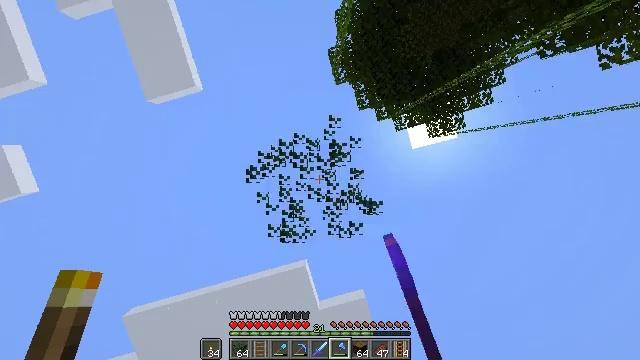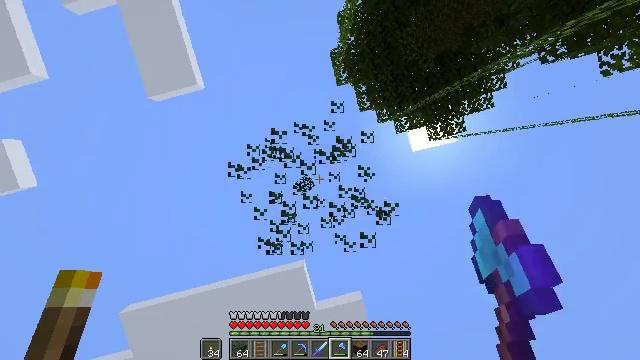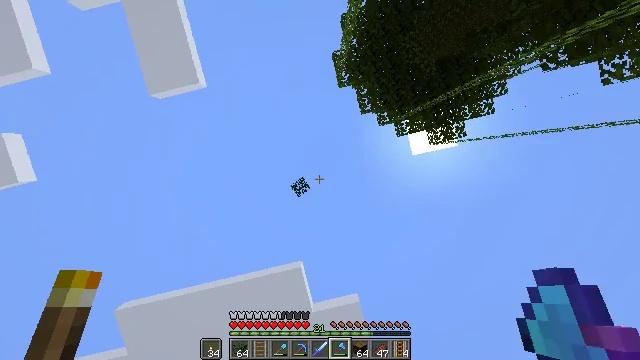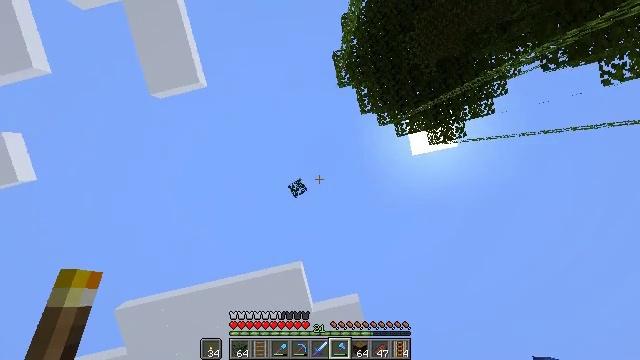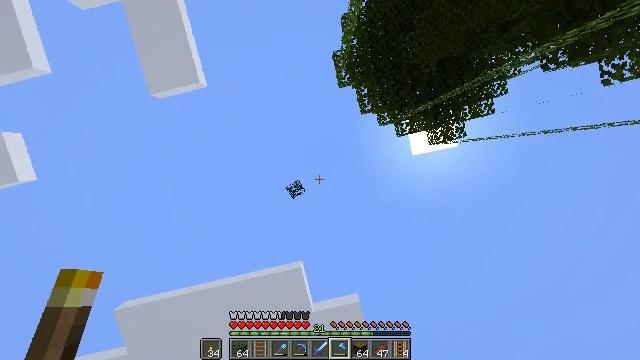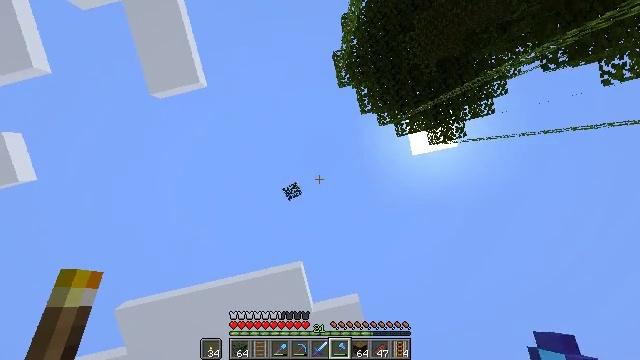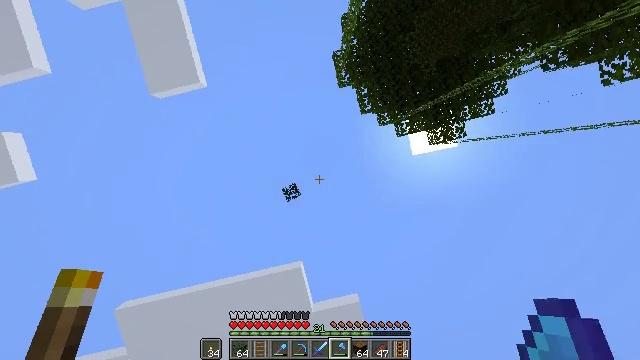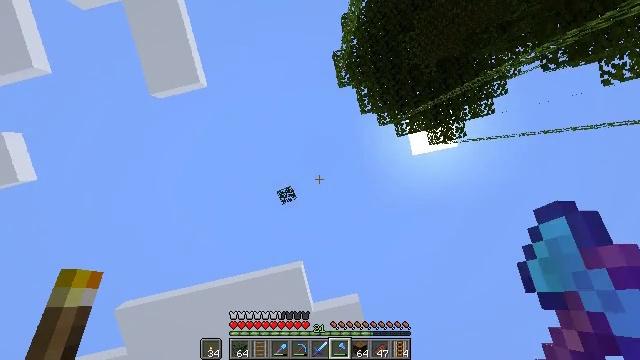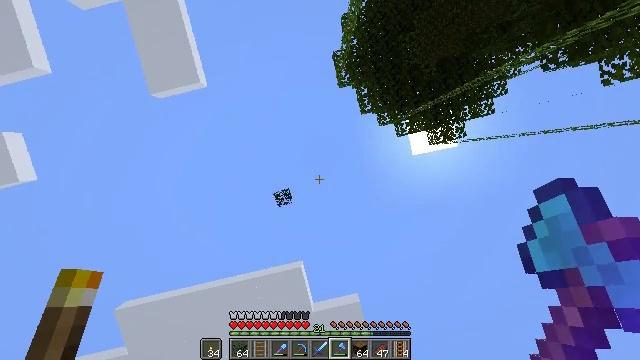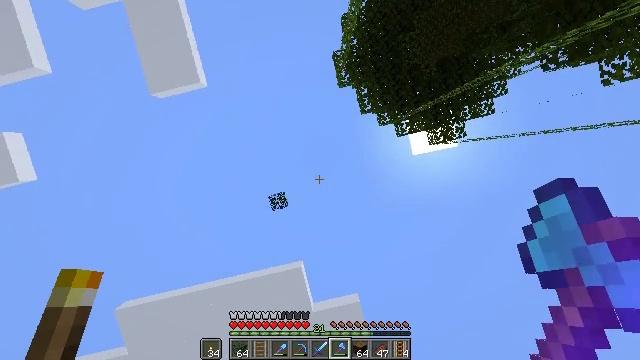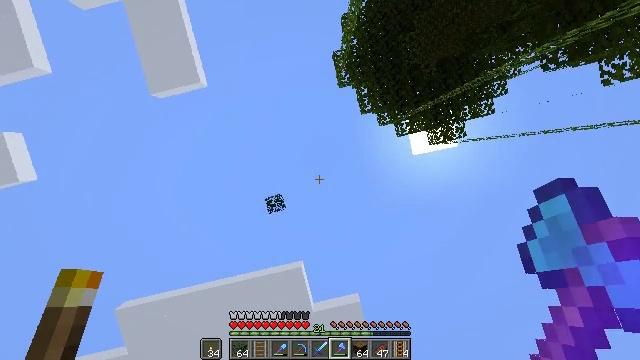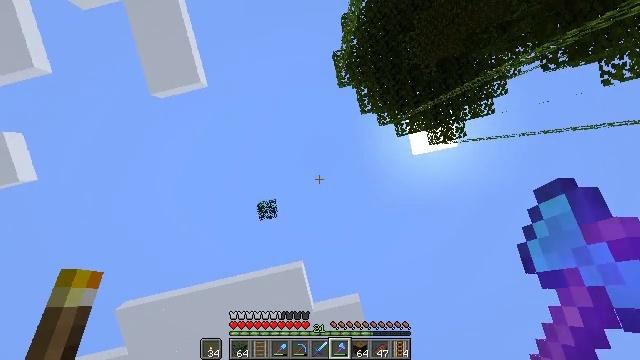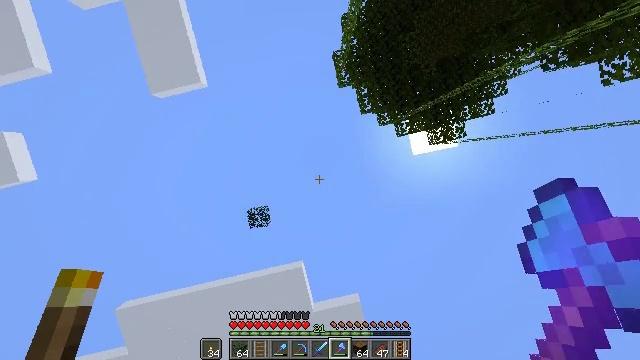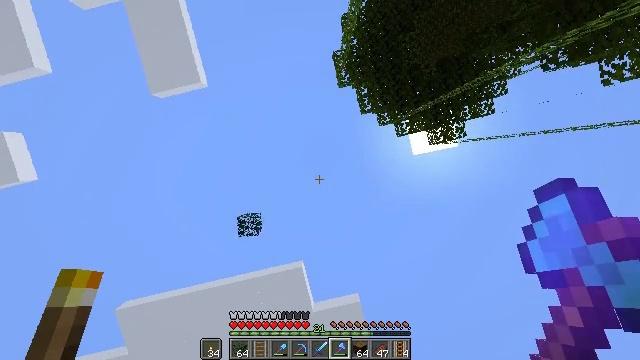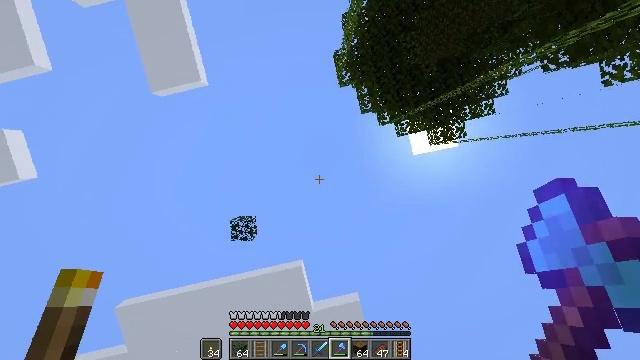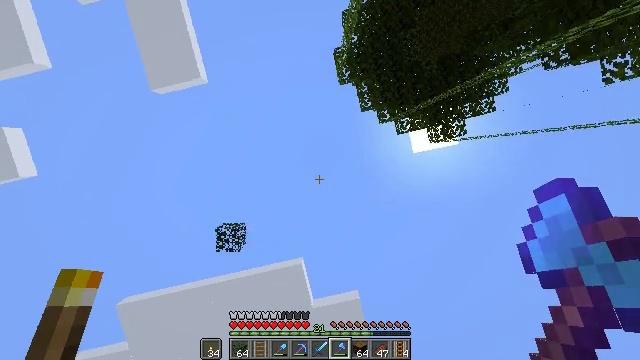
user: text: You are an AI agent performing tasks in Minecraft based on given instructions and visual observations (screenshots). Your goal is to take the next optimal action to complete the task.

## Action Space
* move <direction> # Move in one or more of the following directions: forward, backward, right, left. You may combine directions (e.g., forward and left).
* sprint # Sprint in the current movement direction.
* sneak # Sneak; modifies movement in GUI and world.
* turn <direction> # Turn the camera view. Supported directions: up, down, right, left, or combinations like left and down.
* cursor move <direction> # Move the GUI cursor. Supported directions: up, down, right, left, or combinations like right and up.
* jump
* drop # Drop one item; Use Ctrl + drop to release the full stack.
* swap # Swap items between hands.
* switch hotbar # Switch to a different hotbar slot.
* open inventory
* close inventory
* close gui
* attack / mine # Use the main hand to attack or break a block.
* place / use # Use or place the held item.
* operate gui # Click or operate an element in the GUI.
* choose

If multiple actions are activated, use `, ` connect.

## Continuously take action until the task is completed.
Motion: motion action
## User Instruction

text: Destroy the jungle sapling to pick it up.
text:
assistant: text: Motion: turn right, attack / mine
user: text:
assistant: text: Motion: turn right, attack / mine
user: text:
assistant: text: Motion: attack / mine
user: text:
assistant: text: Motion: attack / mine
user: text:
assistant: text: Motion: attack / mine
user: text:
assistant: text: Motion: attack / mine
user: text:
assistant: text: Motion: attack / mine
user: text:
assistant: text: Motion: attack / mine
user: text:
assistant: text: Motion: attack / mine
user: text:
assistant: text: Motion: attack / mine
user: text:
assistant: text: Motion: attack / mine
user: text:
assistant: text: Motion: attack / mine
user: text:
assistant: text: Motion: no_op
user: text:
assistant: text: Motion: no_op
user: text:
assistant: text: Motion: no_op
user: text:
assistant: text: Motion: turn down
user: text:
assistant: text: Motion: turn left and down
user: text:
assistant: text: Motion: move left, turn left and down
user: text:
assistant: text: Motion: move forward and move left, turn left and down
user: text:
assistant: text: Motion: move forward and move left, turn left and down
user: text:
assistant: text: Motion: move forward and move left, turn left and down
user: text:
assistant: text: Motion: move forward and move left, turn left and down
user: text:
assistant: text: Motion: move forward and move left, turn left and down
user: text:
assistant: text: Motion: move forward, turn left and down
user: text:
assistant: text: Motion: move forward, turn left and down
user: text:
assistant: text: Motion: move forward, turn left and down
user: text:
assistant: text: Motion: turn left and down
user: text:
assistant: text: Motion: turn left and down
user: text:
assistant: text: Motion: turn left and down
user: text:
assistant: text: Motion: move forward, turn left and down